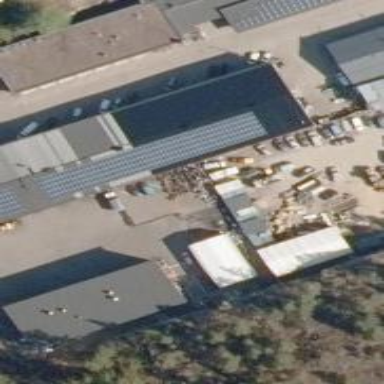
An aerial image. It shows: Industrial building used for industrial purposes.